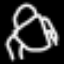
Label: frog